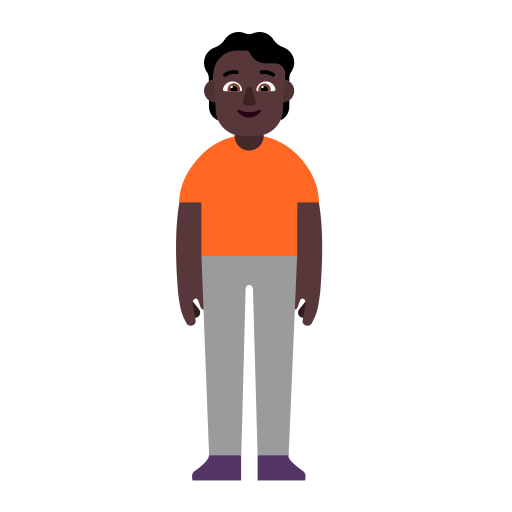
person standing flat dark